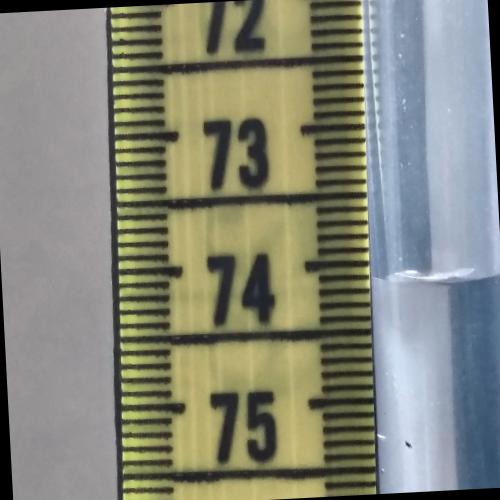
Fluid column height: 74.1 cm